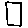
Label: square